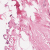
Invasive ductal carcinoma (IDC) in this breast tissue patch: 0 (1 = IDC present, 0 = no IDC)